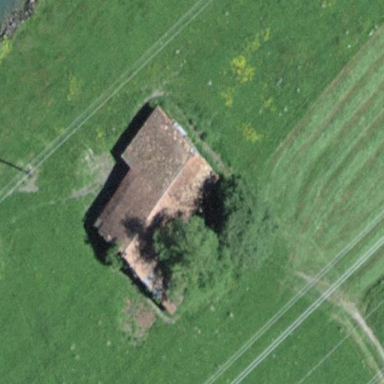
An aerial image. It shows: Barn.